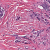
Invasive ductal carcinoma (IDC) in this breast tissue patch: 1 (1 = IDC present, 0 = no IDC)